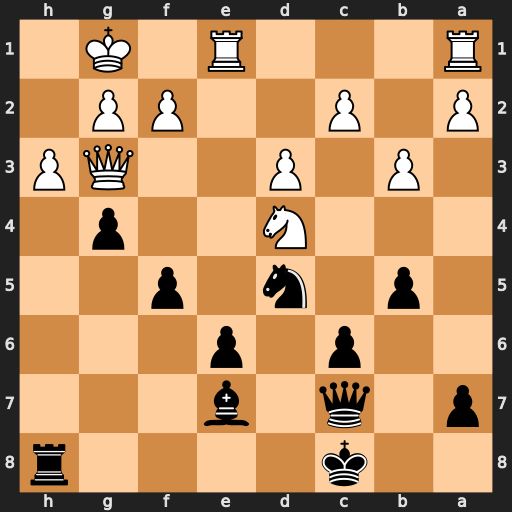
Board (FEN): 2k4r/p1q1b3/2p1p3/1p1n1p2/3N2p1/1P1P2QP/P1P2PP1/R3R1K1
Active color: b
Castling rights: -
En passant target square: -
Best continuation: Qxg3 fxg3 Bc5 c3 Nxc3 Kh2 Bxd4